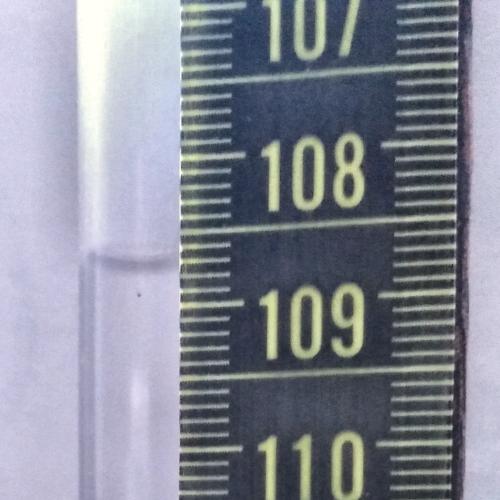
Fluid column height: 108.7 cm